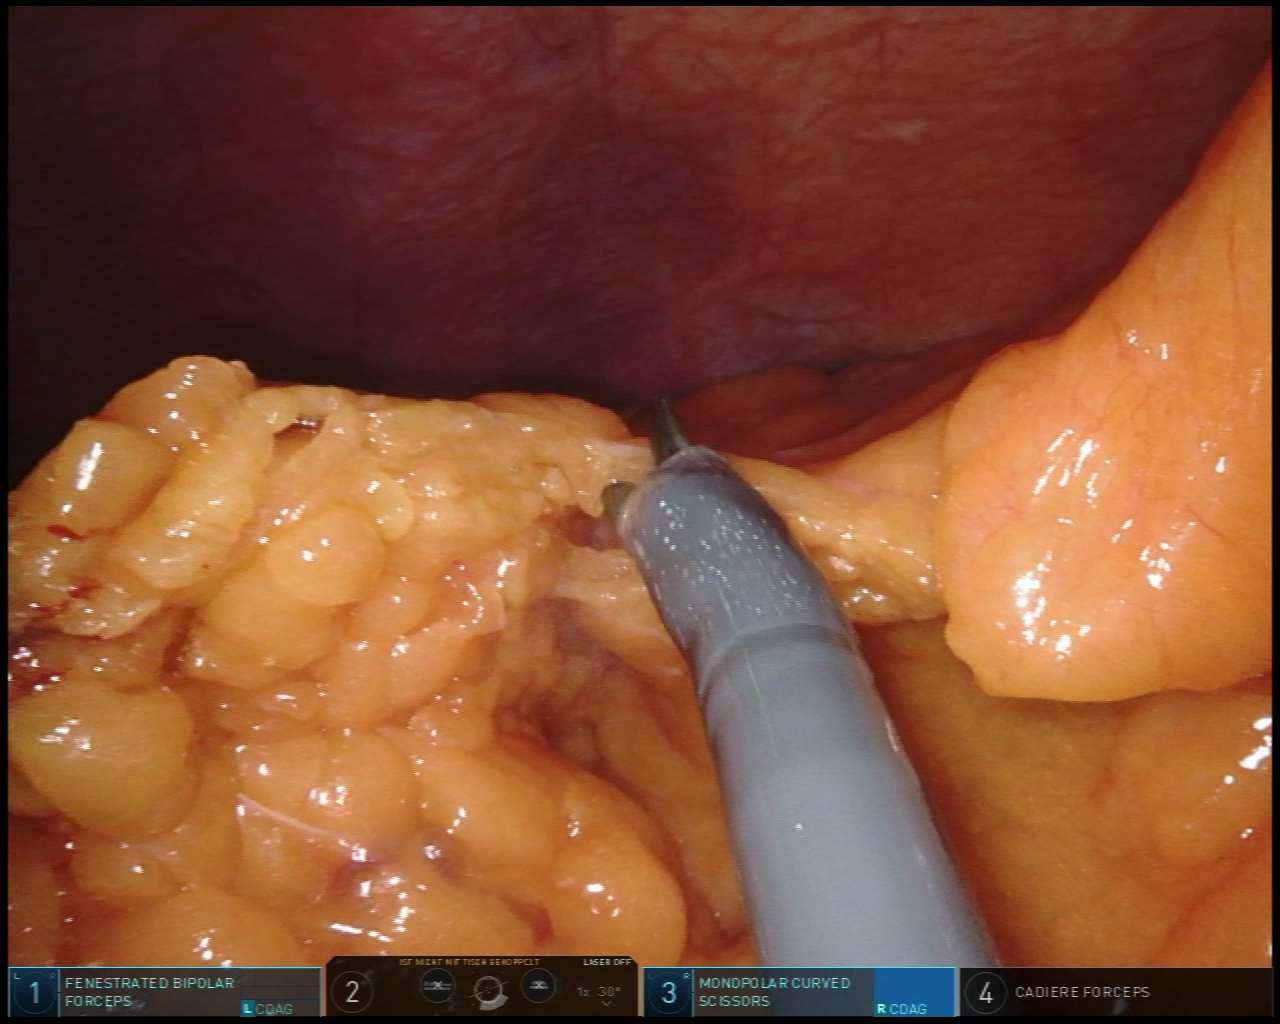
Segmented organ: abdominal_wall
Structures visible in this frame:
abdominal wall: yes
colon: no
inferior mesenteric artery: no
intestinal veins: no
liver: no
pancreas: no
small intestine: no
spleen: no
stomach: no
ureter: no
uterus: no
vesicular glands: no